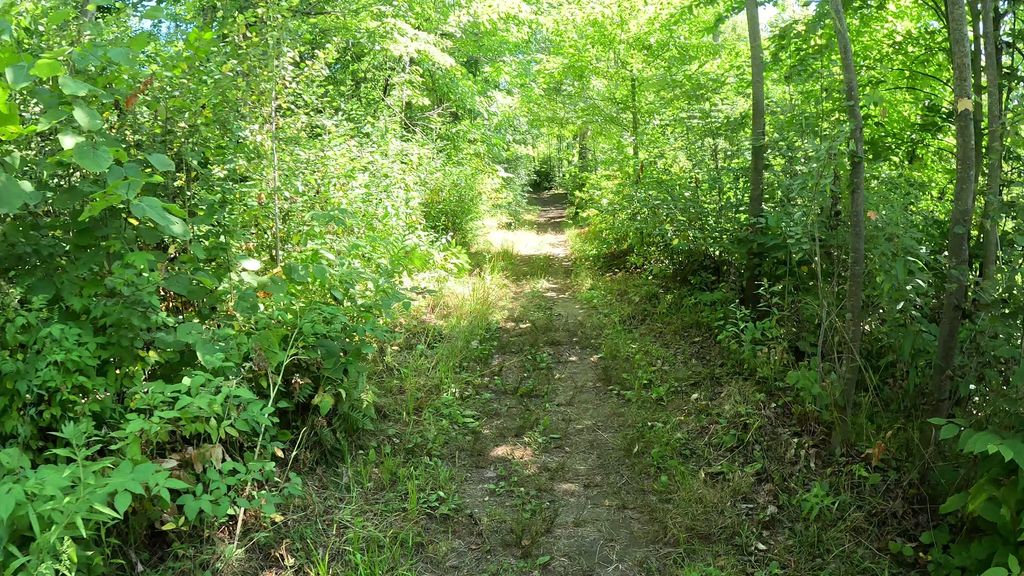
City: ottawa-gatineau